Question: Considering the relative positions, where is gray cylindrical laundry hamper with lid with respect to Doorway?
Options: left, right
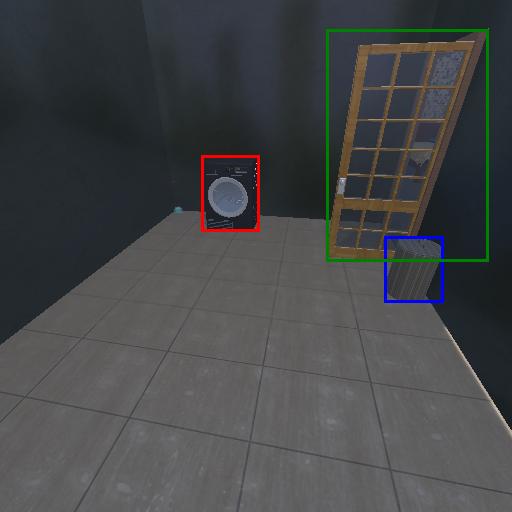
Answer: left